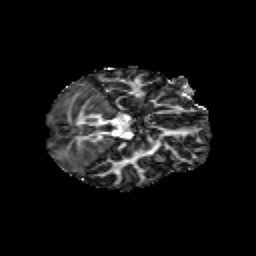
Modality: FA
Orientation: axial
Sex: female
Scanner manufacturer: siemens
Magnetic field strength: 3 T
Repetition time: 5 s
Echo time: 0.071 s